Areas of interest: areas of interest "Clothing, Shoes, Hats and Leather Goods Store"
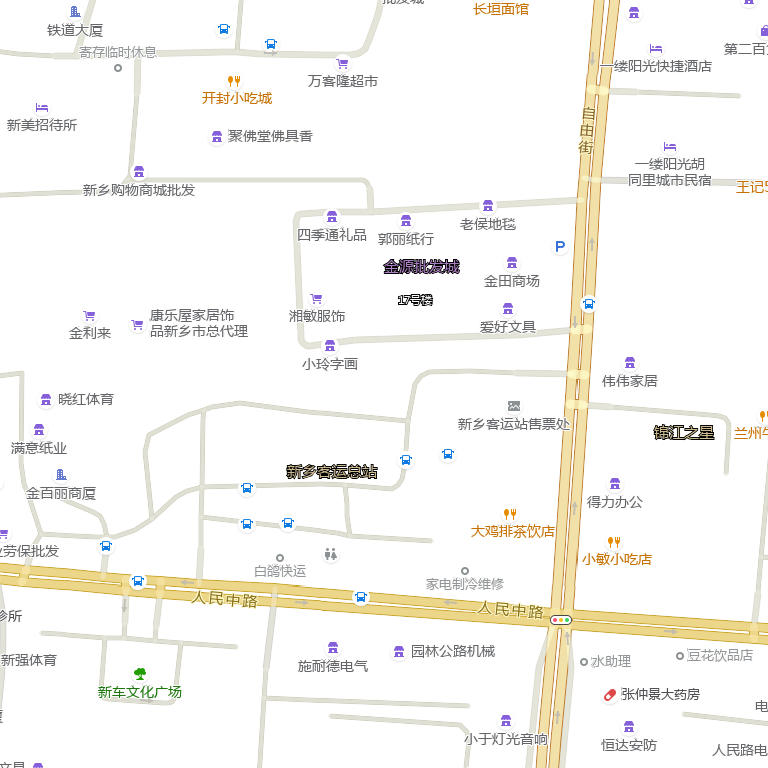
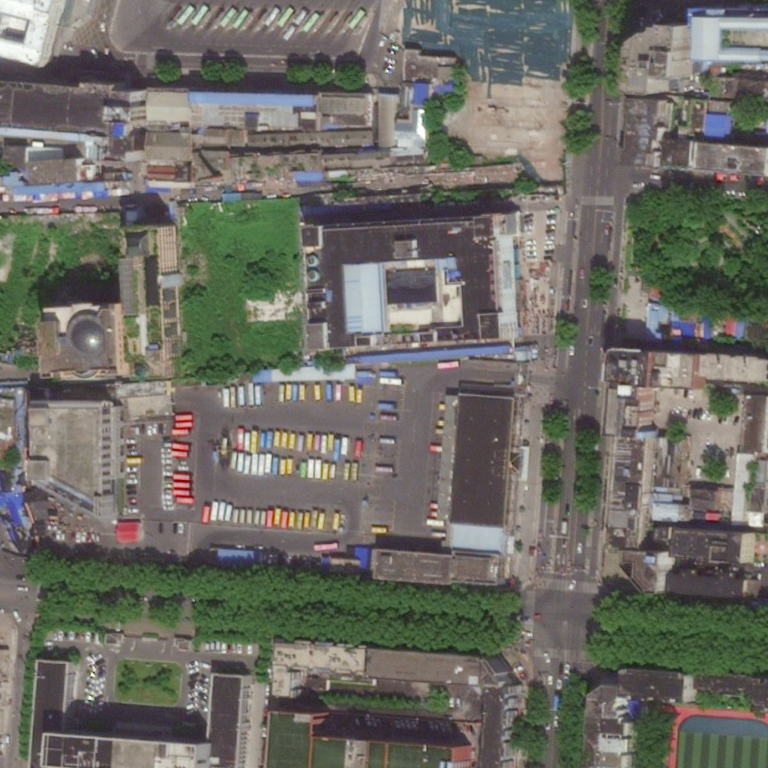